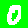
Digit: 0